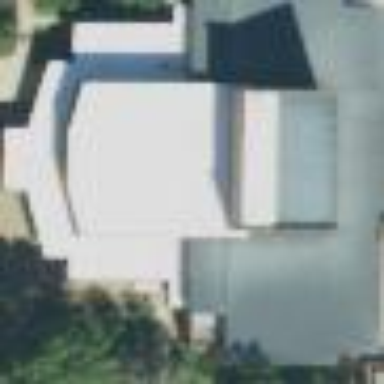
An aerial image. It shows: Theater arts center building.